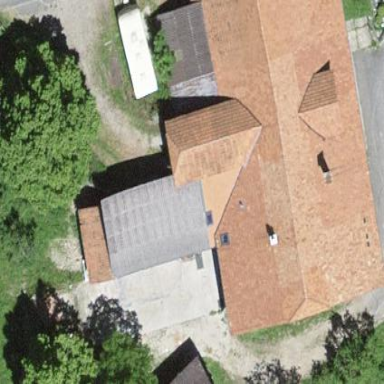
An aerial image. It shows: Farm building.